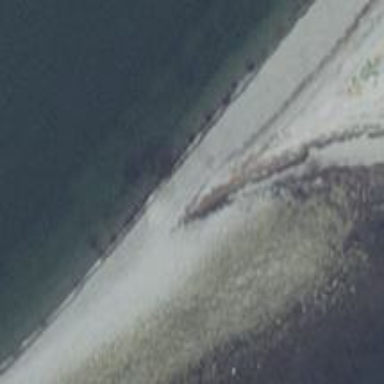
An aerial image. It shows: Beach with gravel surface.